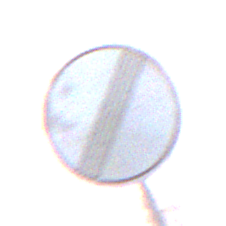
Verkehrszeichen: EndeSaemtlicherBegrenzungen
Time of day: SunriseSunset
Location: Outdoor (Nature)
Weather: Clear
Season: NotSpecified
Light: Natural